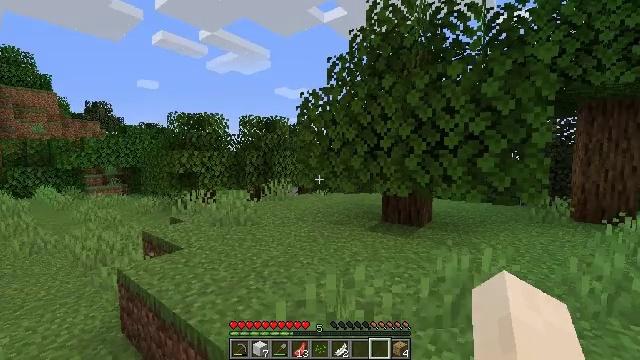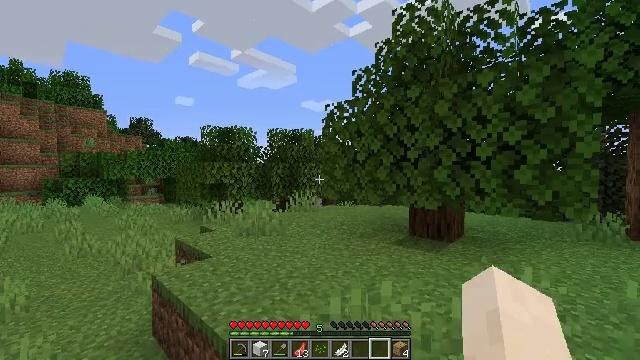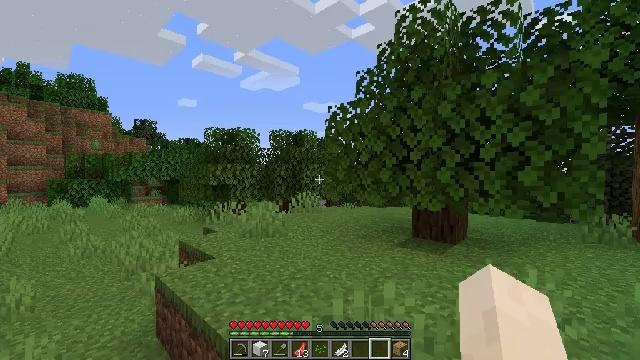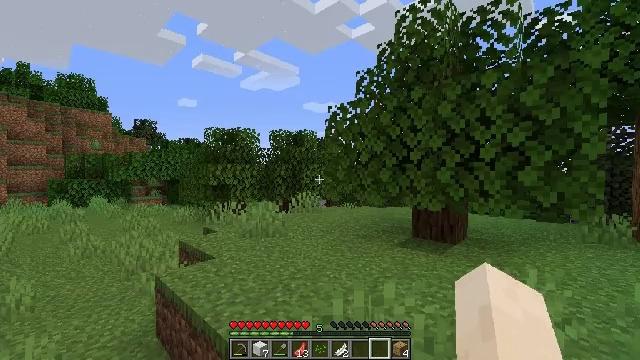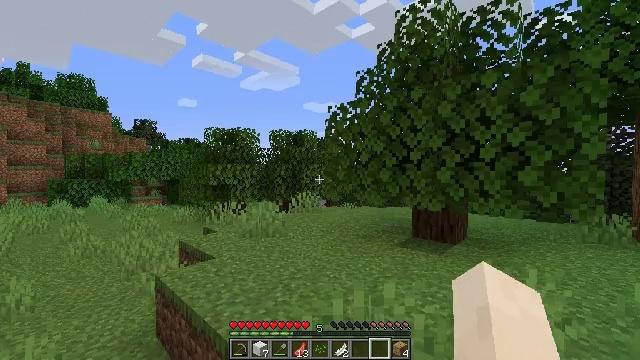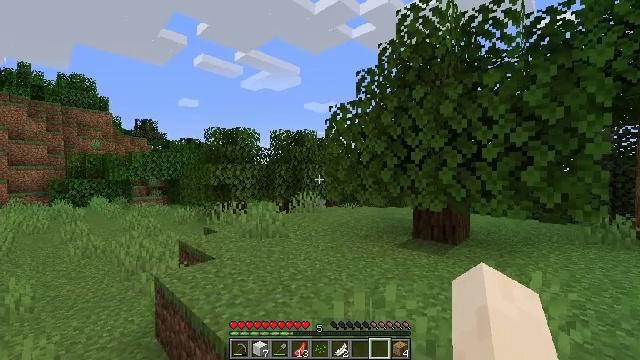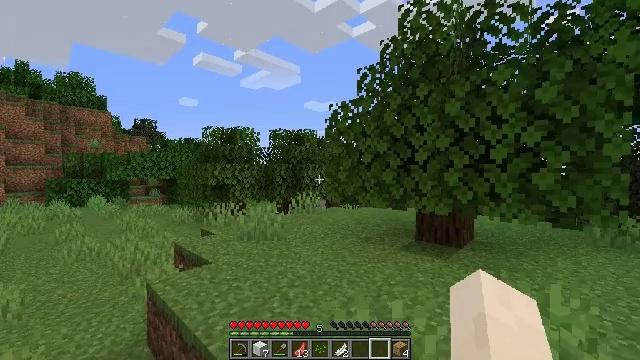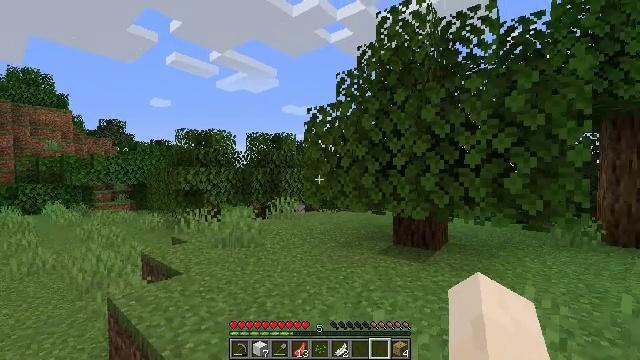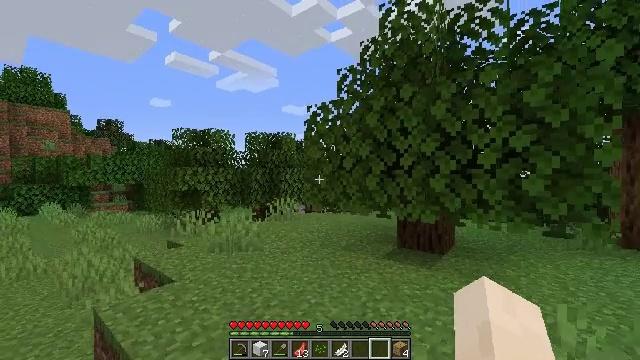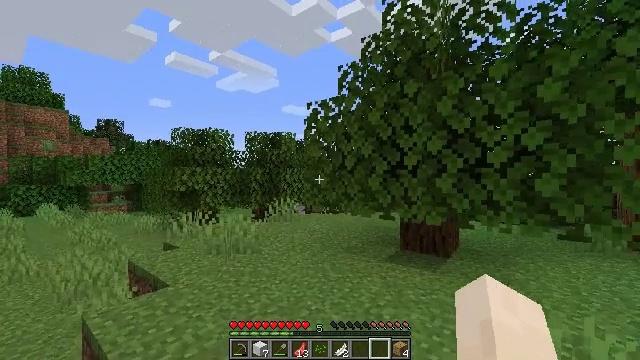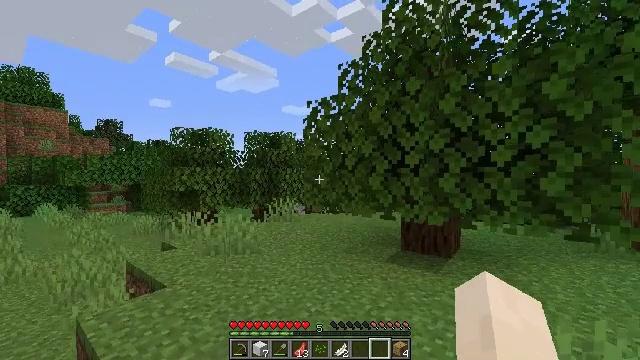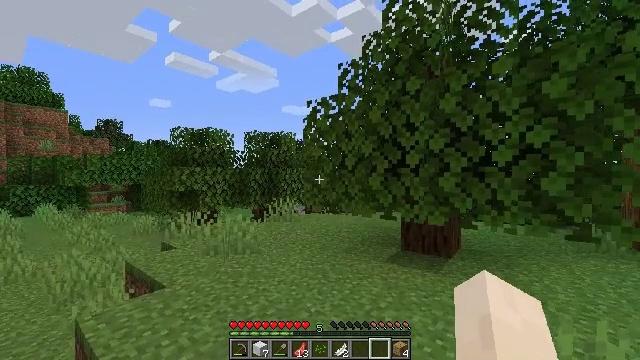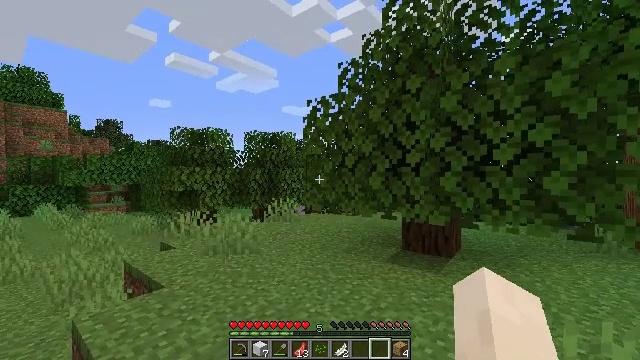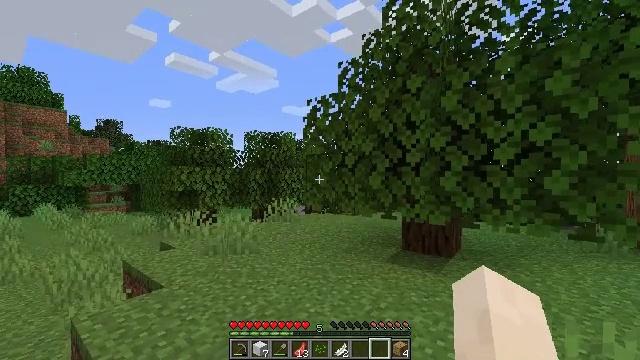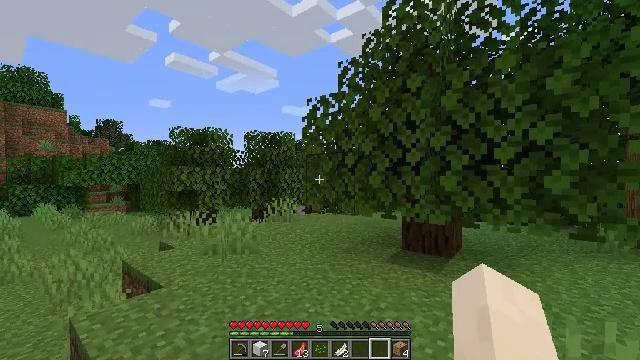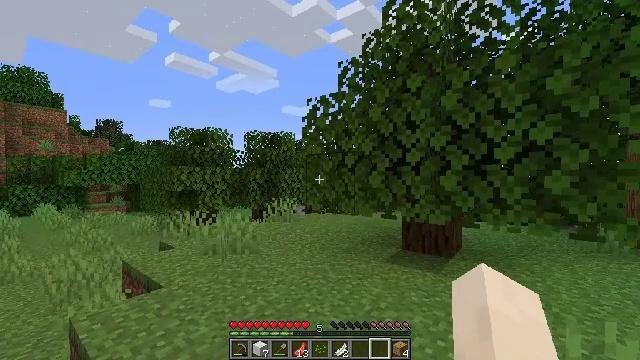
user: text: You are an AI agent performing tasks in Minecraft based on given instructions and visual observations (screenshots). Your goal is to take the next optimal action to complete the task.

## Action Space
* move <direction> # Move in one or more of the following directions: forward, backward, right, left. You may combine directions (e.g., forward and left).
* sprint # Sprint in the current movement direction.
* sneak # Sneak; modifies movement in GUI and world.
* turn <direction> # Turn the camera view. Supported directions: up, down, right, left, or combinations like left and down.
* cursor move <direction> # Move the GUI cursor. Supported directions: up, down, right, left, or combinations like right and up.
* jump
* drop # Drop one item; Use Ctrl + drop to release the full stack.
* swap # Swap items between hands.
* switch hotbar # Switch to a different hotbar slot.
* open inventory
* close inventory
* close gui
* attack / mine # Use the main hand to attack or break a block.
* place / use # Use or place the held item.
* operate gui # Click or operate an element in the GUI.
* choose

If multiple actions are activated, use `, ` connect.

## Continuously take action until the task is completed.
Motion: motion action
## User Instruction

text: craft item air
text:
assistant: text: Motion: turn left and up
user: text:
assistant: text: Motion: no_op
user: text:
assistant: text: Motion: no_op
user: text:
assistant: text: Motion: no_op
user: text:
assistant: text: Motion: move forward
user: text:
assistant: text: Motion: move forward
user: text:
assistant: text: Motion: move forward, turn right
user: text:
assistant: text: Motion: move forward
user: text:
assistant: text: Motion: no_op
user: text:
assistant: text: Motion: no_op
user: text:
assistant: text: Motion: no_op
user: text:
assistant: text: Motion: no_op
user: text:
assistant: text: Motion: no_op
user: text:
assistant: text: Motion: no_op
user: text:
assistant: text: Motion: no_op
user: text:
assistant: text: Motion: no_op
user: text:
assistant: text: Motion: no_op
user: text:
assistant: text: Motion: no_op
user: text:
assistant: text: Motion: no_op
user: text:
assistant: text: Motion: no_op
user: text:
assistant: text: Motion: no_op
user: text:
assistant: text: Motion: no_op
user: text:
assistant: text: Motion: no_op
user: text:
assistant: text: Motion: no_op
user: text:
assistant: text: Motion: no_op
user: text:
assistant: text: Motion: no_op
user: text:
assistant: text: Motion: no_op
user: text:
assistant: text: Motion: no_op
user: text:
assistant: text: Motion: no_op
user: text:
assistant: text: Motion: no_op